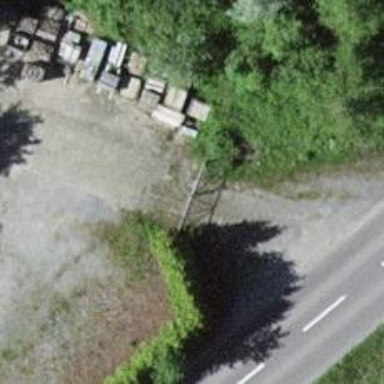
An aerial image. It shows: Gate.